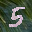
Label: 5